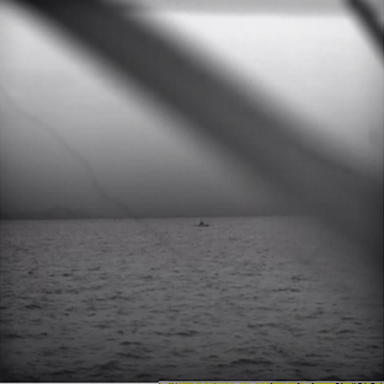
There is a liner in the infrared image.